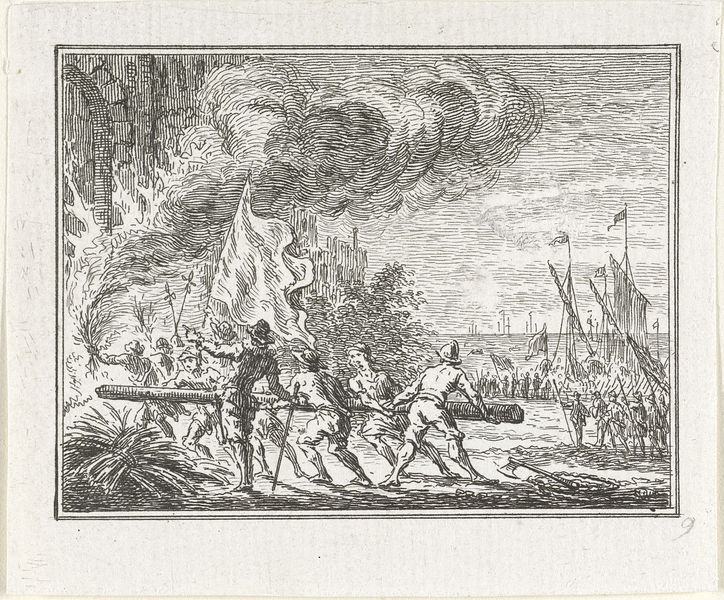
Titel: Inname van Brielle
Künstler: Simon Fokke
Standort: Amsterdam
Institution: Rijksmuseum
Schlagwörter: feuer, himmel, meer, menschen, hut, männer, schwarz, stroh, weiss, zeichnung, stamm, strauch, rauch, pflanze, boot, boote, stock, schiff, schiffe, segelschiffe, fahne, flagge, dampf, krieg, arch, men, people, soldaten, soldiers, black, flowers, print, tor, burg, seil, schwarz weiss, heer, wood, smoke, axt, cloud, sky, ocean, sea, ship, water, horizon, lanzen, spain, spanish, speer, grass, beil, black and white, texture, army, etching, battle, revolution, pen, boats, sail, discovery, flag, flags, fort, war, fire, ships, work, burning, carving, sails, stones, rammbock, labor, sticks, victory, colony, helmets, log, attack, axe, sinking, troops, conqueror, civil, wood carving, natives, explorers, beam, charge, assault, gravure, conquistadors, social justice, destruction of native american territories, battering ram, spanish inquisition, axemen, flot, forces, linioleum print, baumnstamm, conquerror, wateer